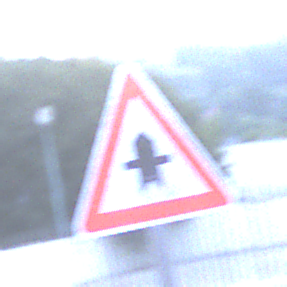
Verkehrszeichen: Vorfahrt
Umgebung: Outdoor, Suburban
Tageszeit: SunriseSunset
Wetter: PartlyCloudy
Licht: Natural
Jahreszeit: NotSpecified
Kontrast: LowContrast